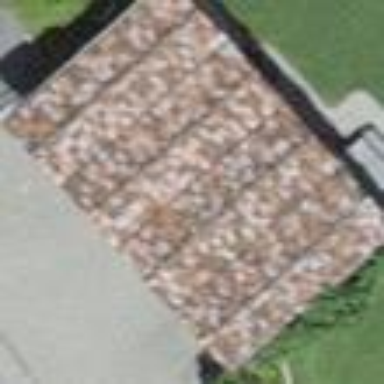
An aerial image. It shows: Garage building.